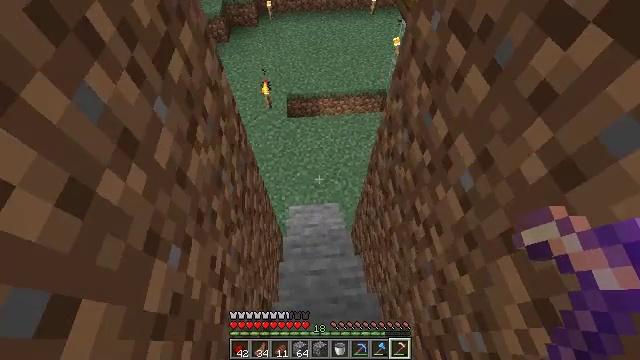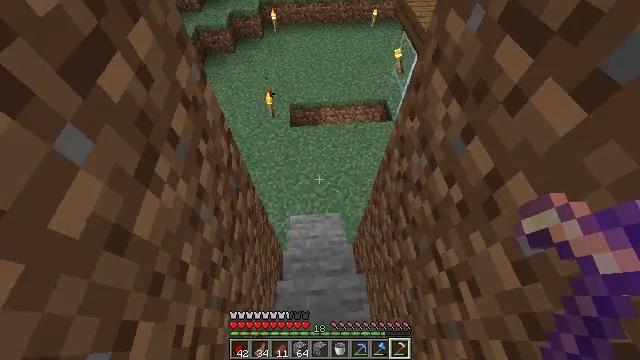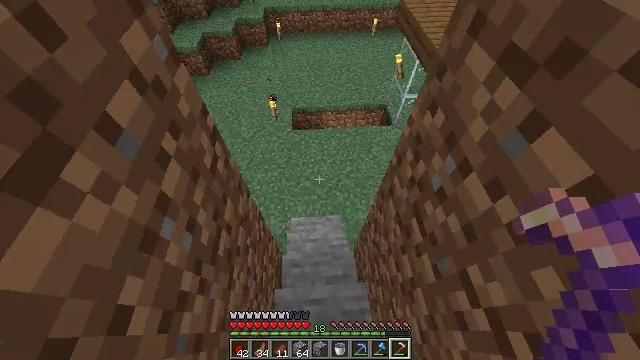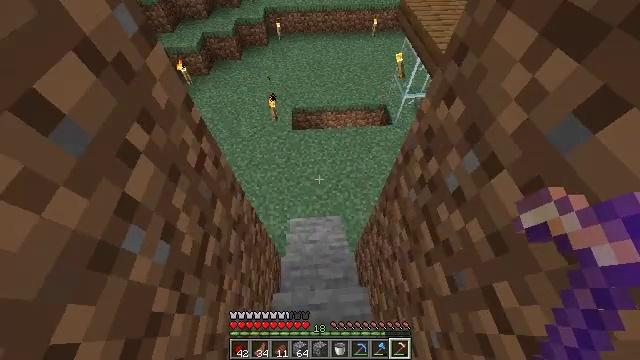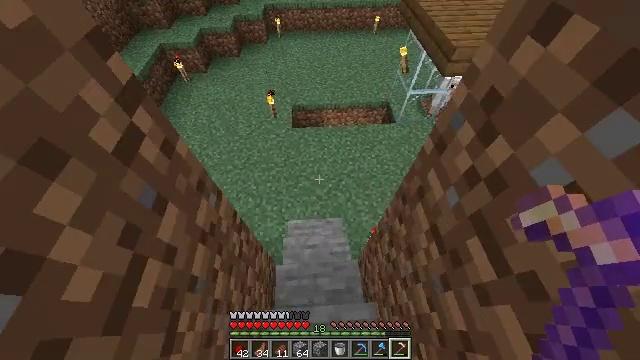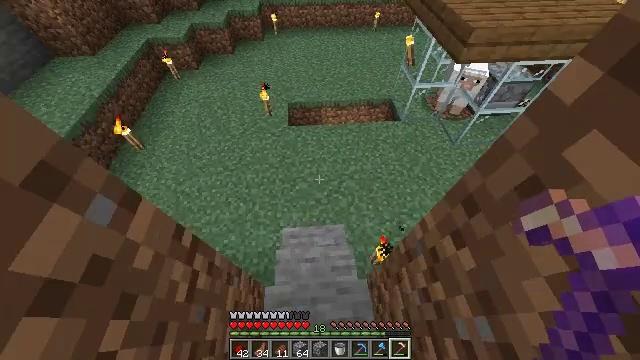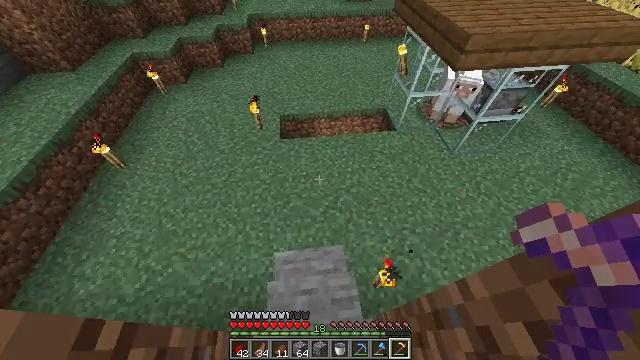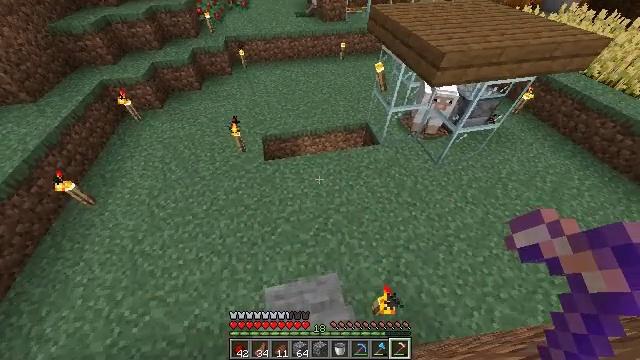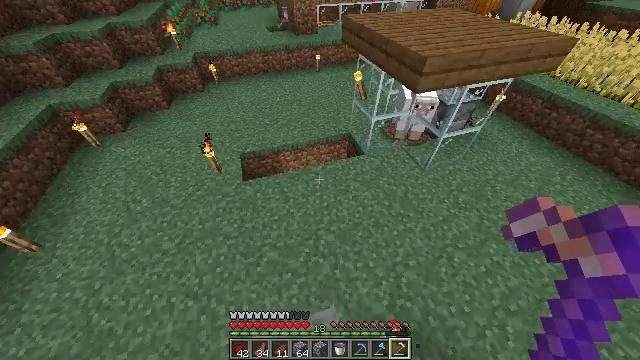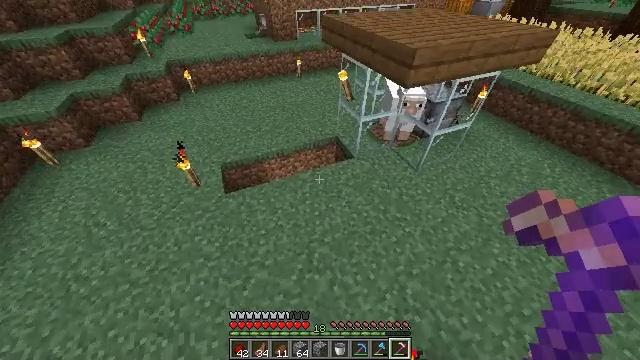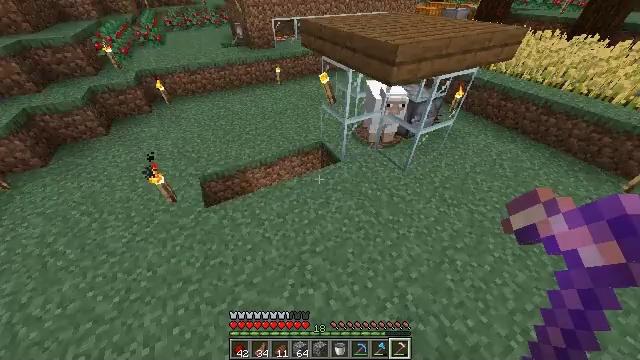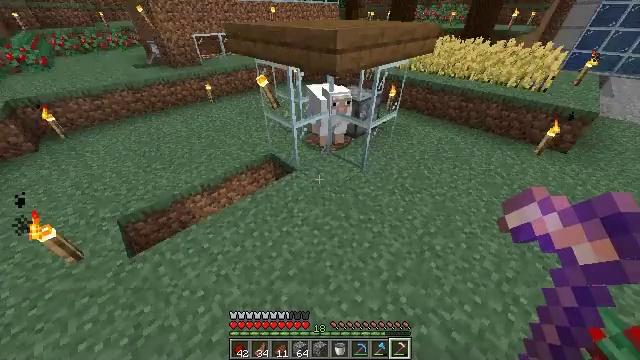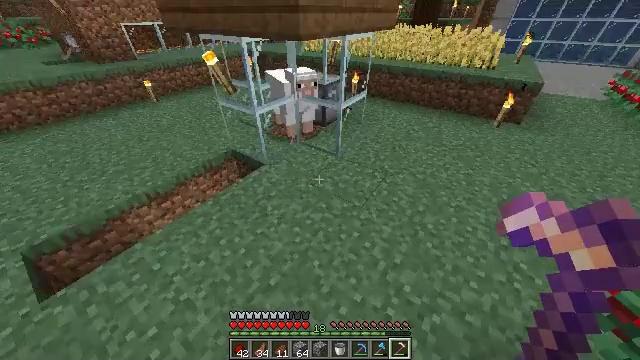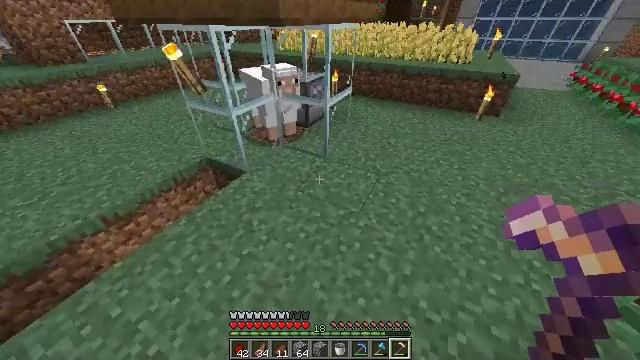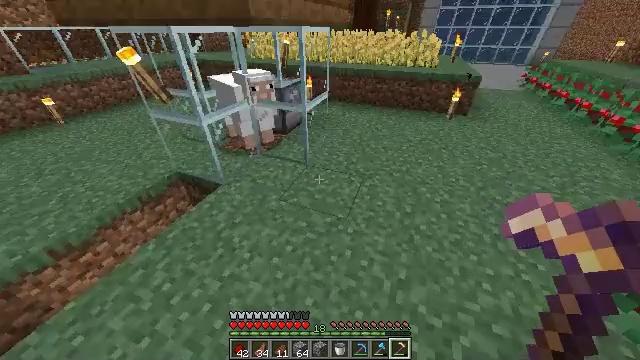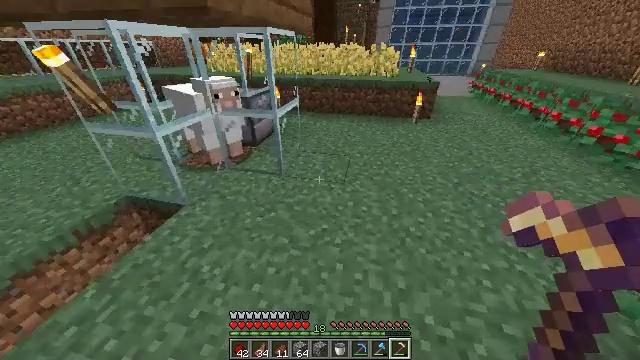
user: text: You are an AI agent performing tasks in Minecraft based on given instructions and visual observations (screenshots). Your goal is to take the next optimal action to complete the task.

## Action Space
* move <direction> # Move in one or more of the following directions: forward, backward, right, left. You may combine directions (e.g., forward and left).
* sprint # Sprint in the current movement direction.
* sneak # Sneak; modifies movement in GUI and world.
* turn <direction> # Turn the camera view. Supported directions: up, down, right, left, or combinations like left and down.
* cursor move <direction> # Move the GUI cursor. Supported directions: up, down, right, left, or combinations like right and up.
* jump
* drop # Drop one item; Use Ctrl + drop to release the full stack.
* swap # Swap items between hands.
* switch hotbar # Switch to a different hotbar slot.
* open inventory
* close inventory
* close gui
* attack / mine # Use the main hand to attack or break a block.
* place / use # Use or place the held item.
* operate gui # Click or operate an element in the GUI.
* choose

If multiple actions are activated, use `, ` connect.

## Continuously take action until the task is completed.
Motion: motion action
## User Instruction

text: Get wheat from the farmland.
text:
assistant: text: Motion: move forward, sprint
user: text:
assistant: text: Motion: move forward, sprint
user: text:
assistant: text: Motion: move forward, sprint
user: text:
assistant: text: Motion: move forward, sprint
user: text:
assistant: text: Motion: move forward, sprint, turn up
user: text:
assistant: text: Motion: move forward, turn right and up
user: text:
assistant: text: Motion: move forward, turn right and up
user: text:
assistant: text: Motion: move forward, turn right and up
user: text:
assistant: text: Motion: move forward, turn right and up
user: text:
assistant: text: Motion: move forward, turn right and up
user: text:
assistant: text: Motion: move forward, turn right and up
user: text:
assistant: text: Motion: move forward, turn right
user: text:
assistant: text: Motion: move forward, turn right
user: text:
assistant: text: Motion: move forward, turn right and up
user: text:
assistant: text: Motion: move forward, turn right and up
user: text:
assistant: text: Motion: move forward, turn right and up
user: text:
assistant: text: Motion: move forward, turn right and up
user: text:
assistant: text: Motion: move forward, turn right and up
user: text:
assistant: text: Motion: move forward, turn right and up
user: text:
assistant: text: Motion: move forward, sprint
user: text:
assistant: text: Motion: move forward, sprint
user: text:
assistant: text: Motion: move forward, sprint
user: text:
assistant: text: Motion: move forward, sprint
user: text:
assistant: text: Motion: move forward, sprint
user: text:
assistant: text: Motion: move forward
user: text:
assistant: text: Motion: move forward
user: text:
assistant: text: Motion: move forward
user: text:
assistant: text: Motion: move forward
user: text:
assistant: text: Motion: move forward
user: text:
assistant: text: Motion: move forward